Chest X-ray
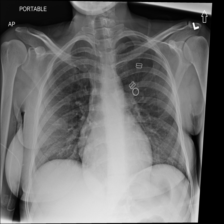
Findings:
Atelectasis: negative
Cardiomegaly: negative
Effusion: negative
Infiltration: negative
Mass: negative
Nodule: negative
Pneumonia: negative
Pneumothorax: negative
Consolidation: negative
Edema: negative
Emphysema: negative
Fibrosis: negative
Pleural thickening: negative
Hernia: negative